RGB frame:
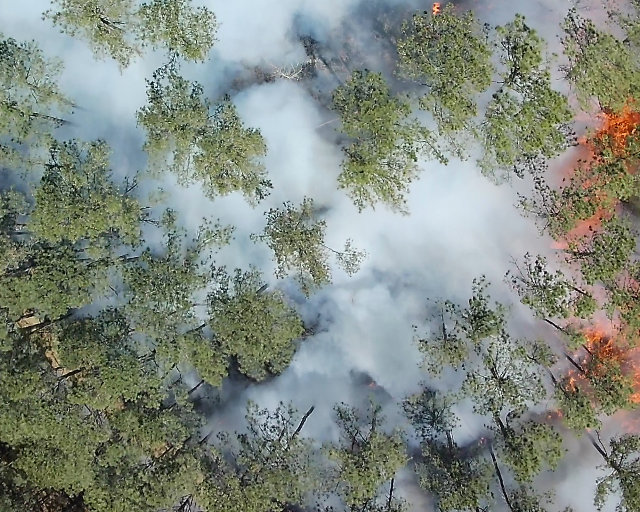
Thermal frame:
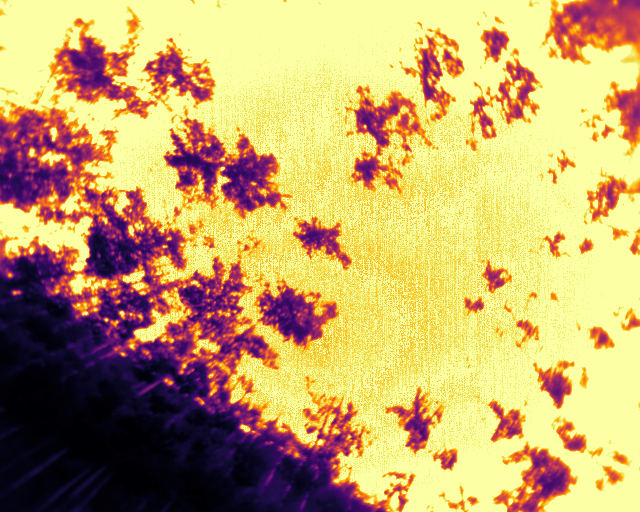
Captured: 2026-02-27 02:35:43
Pixels at or above 80 °C: 274825 (fraction of frame: 0.8387)